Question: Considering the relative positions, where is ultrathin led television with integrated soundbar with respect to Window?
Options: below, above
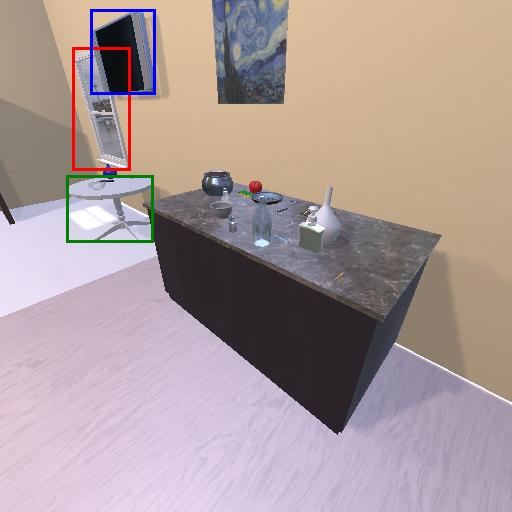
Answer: below